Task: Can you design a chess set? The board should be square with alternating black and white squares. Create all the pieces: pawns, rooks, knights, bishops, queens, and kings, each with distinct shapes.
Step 5250:
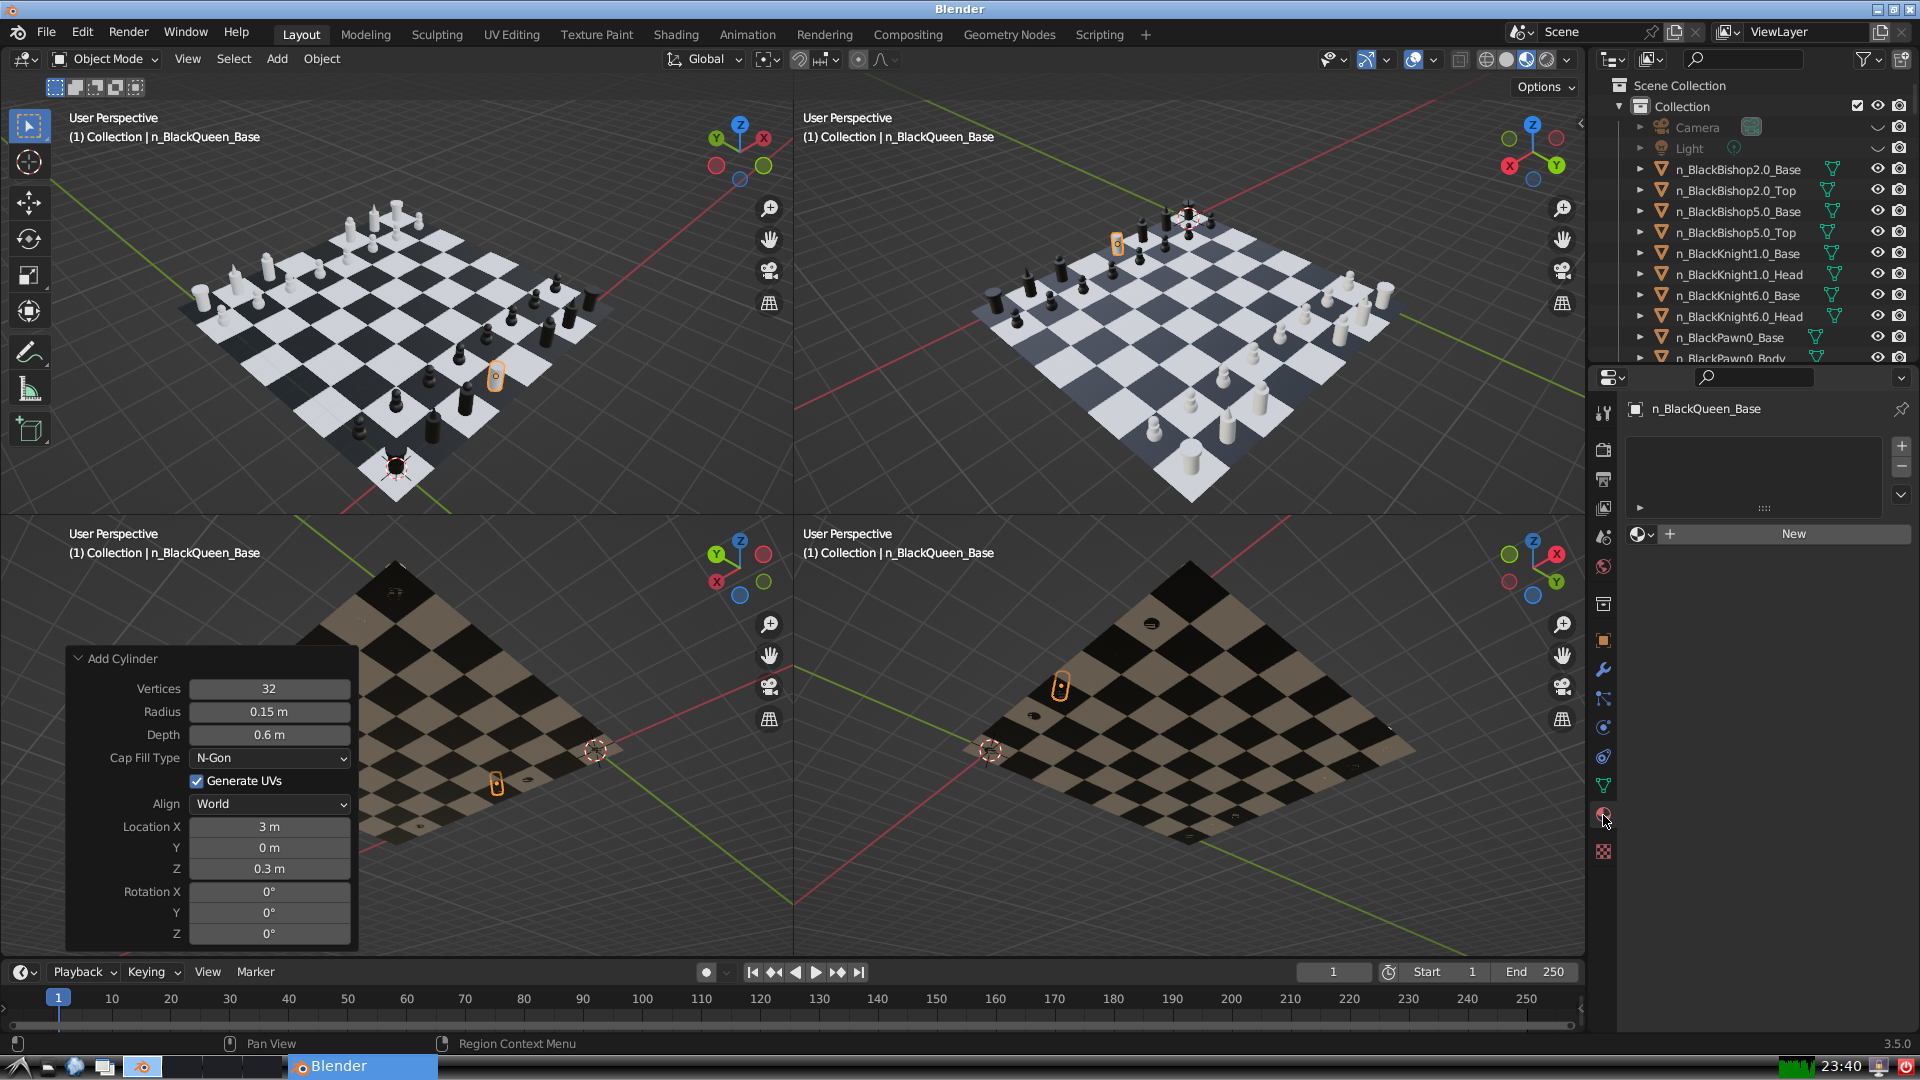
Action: {"mouse_move": [1636, 534]}